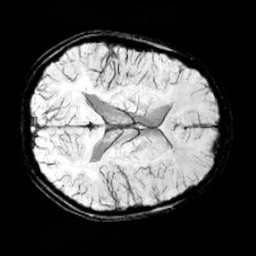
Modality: minIP
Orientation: axial
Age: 12
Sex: male
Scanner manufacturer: siemens
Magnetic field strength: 3 T
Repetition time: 0.027 s
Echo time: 0.02 s